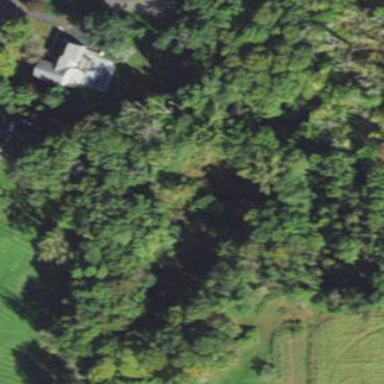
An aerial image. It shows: Beautiful woodland area.